Question: I used Primeng data-table for display selected values from angular select.
Whenever select the option in dropdown that selected values need to be display in primeng data-table.
Here problem I got empty row instead selected value:

The Code:
'''
<mat-form-field fxFlex="50%">
<mat-label>Select The NAICS Name Or NAICS Code.</mat-label>
<mat-select multiple name="cnae"(selectionChange)="cnaeChangeValue($event)">
<mat-option *ngFor="let cnae of listOfcnae.default.cnaeData"
[value]="cnae">
{{cnae.TextField }}
</mat-option>
</mat-select>
</mat-form-field>
<p-table [columns]="cnaeCols" [value]="selectedCnaeValues" [paginator]="true"[rows]="10">
<ng-template pTemplate="header" let-columns>
<tr>
<th *ngFor="let col of columns">
{{col.header}}
</th>
</tr>
</ng-template>
<ng-template pTemplate="body" let-rowData let-columns="columns">
<tr>
<td *ngFor="let col of columns">
{{rowData[col.filed]}}
</td>
</tr>
</ng-template>
</p-table>
ts code:
ngOnInit() {
this.cnaeCols = [
{ field:"RowNumber", header: "RowNumber"},
{ filed:"TextField", header: "TextField"},
{ field:"ValueField", header: "ValueField"},
]
}
cnaeChangeValue(eventVal) {
this.selectedCnaeValues.push(eventVal.value);
}
And json value:
[
{
"RowNumber": "1",
"TextField": "<PHONE> - FRIGORIFICO - ABATE DE BOVINOS",
"ValueField": "168"
}
]
'''
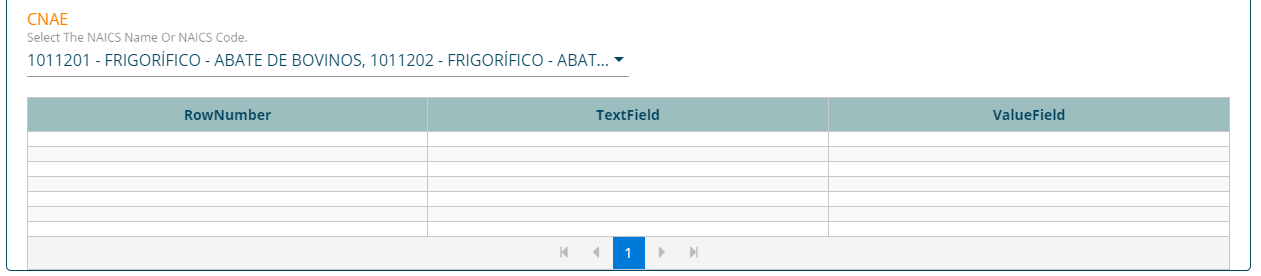
Answer: I think the material dropdown '(selectionChange)="cnaeChangeValue($event)' on selection return all selected items in the array and that you are trying to push in the array that's why the table is not showing data.
'''
cnaeChangeValue(eventVal) {
this.selectedCnaeValues = eventVal.value; // Will work
}
'''
<URL>
Hope this will help!